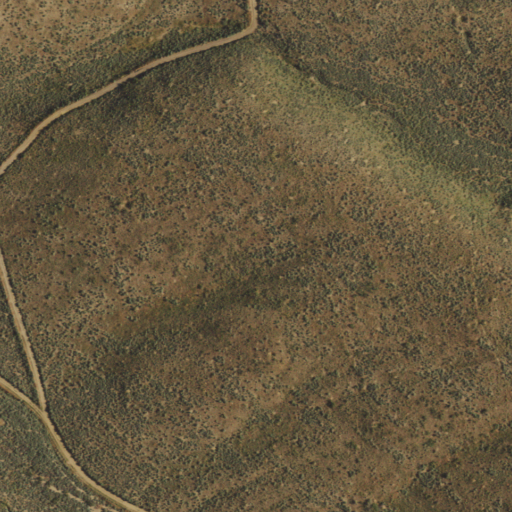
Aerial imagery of depression(s) in Nevada named Marshall Basin containing shrub and grassland